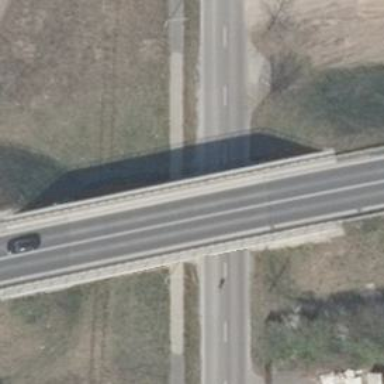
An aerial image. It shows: Man-made bridge.